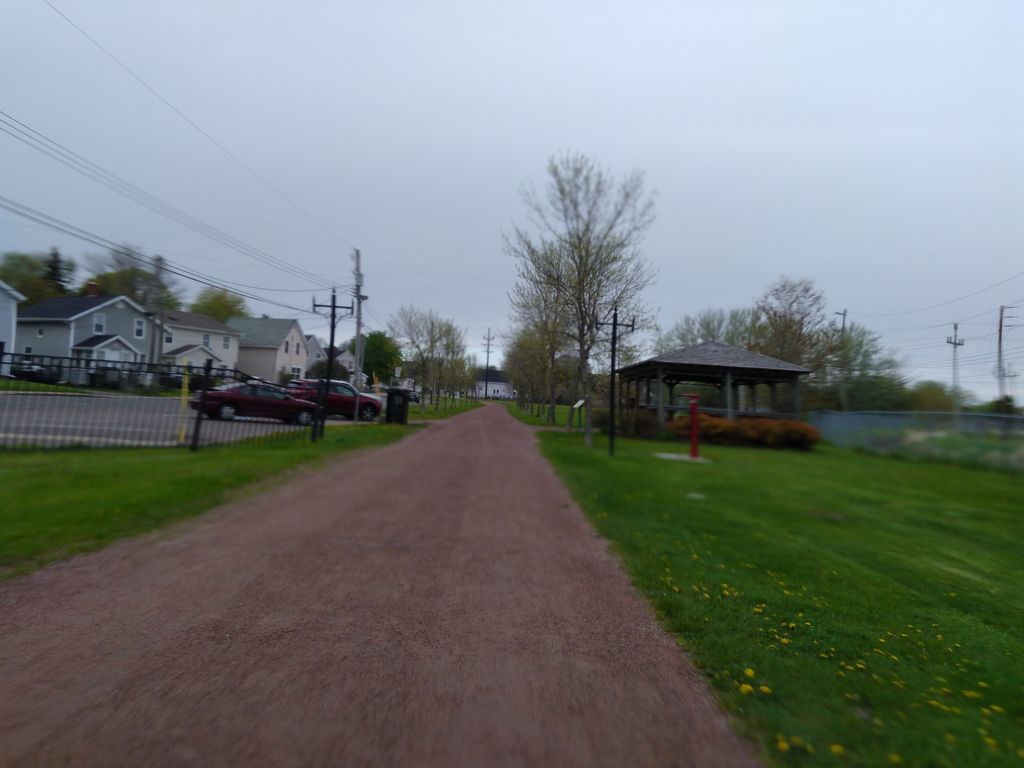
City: charlottetown